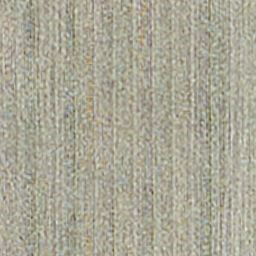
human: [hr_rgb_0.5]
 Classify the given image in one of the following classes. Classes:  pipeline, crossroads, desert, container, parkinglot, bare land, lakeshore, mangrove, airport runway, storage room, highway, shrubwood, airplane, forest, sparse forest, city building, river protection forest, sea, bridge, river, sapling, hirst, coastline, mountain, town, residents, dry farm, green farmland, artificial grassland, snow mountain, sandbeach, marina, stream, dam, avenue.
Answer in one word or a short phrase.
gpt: dry farm